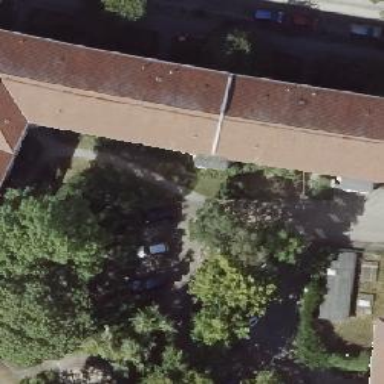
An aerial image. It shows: Hipped-roof building with apartments.